Field crop: maize
Growth stage: 2
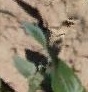
Species: maize